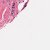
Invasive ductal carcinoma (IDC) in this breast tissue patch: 0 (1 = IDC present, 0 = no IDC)